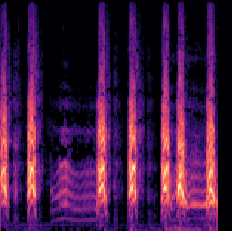
Sound class: Dog